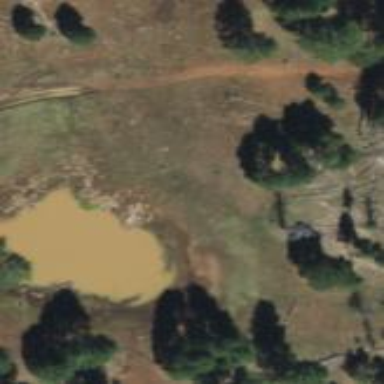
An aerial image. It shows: Watering place by natural water stream pool.